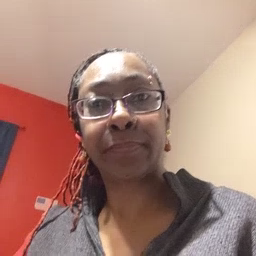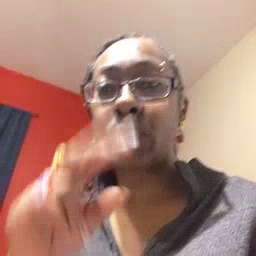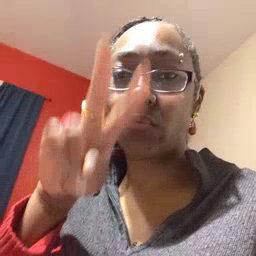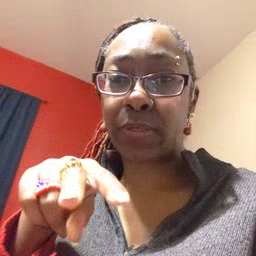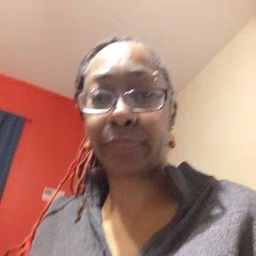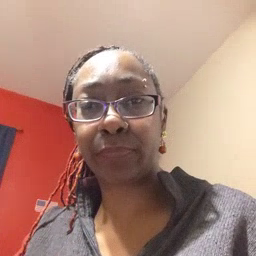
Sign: read